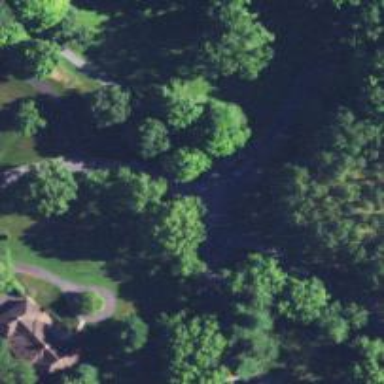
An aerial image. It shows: Driveway leading to service road.